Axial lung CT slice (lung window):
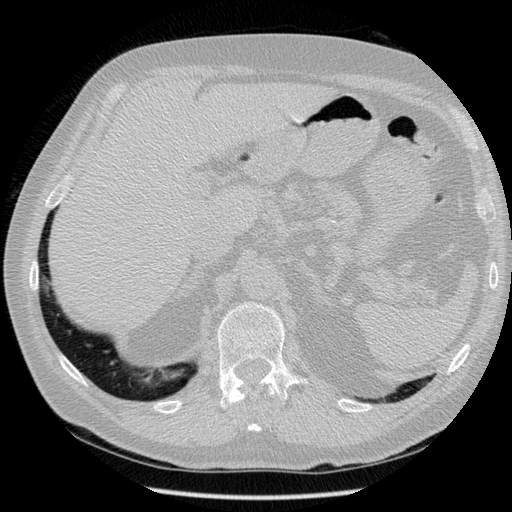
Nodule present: no